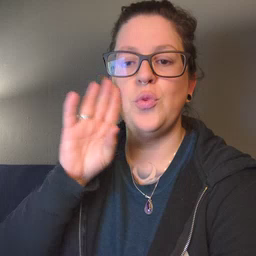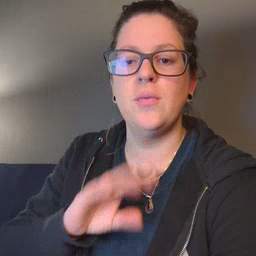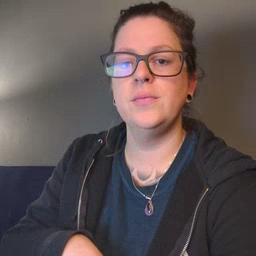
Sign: brown